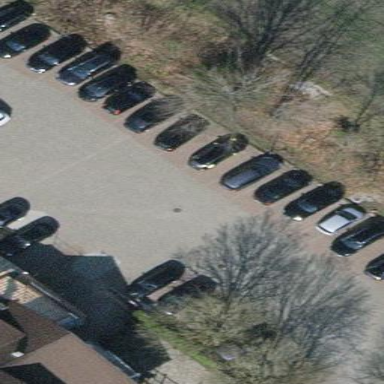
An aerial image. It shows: Parking area with surface.